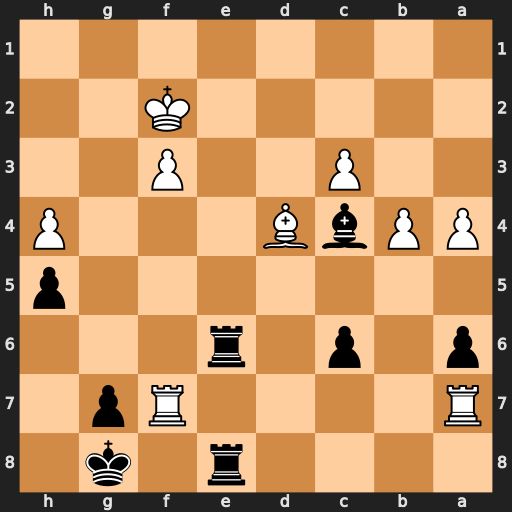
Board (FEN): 4r1k1/R4Rp1/p1p1r3/7p/PPbB3P/2P2P2/5K2/8
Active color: b
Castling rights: -
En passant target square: -
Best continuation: Re2+ Kg3 Bxf7